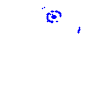
Particle: pion